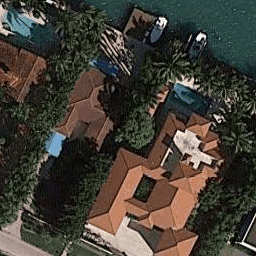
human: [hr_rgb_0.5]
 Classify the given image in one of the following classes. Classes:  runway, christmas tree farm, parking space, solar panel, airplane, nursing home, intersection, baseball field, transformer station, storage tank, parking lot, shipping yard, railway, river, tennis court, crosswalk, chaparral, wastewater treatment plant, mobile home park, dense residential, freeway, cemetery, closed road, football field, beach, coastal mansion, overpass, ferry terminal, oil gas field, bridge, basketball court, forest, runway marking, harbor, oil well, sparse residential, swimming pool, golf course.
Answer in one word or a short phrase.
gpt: coastal mansion